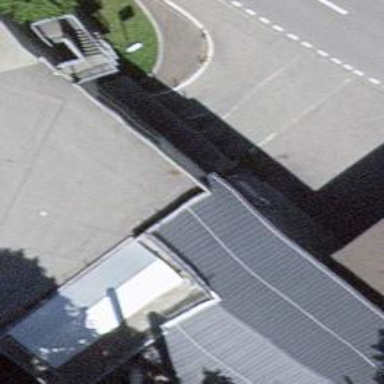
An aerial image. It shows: Parking entrance.